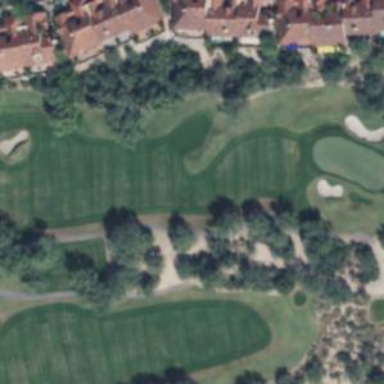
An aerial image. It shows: Path for both roads and golfers.